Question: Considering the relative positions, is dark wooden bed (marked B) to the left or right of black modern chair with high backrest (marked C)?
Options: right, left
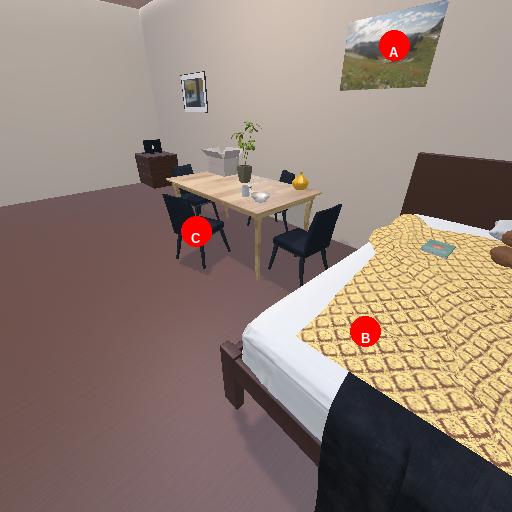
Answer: right